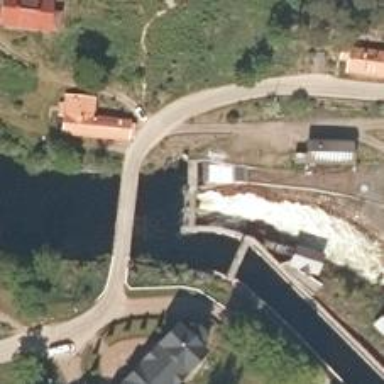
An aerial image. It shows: Dam along waterway.